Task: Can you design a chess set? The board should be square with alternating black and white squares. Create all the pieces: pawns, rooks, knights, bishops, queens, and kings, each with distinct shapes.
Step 105:
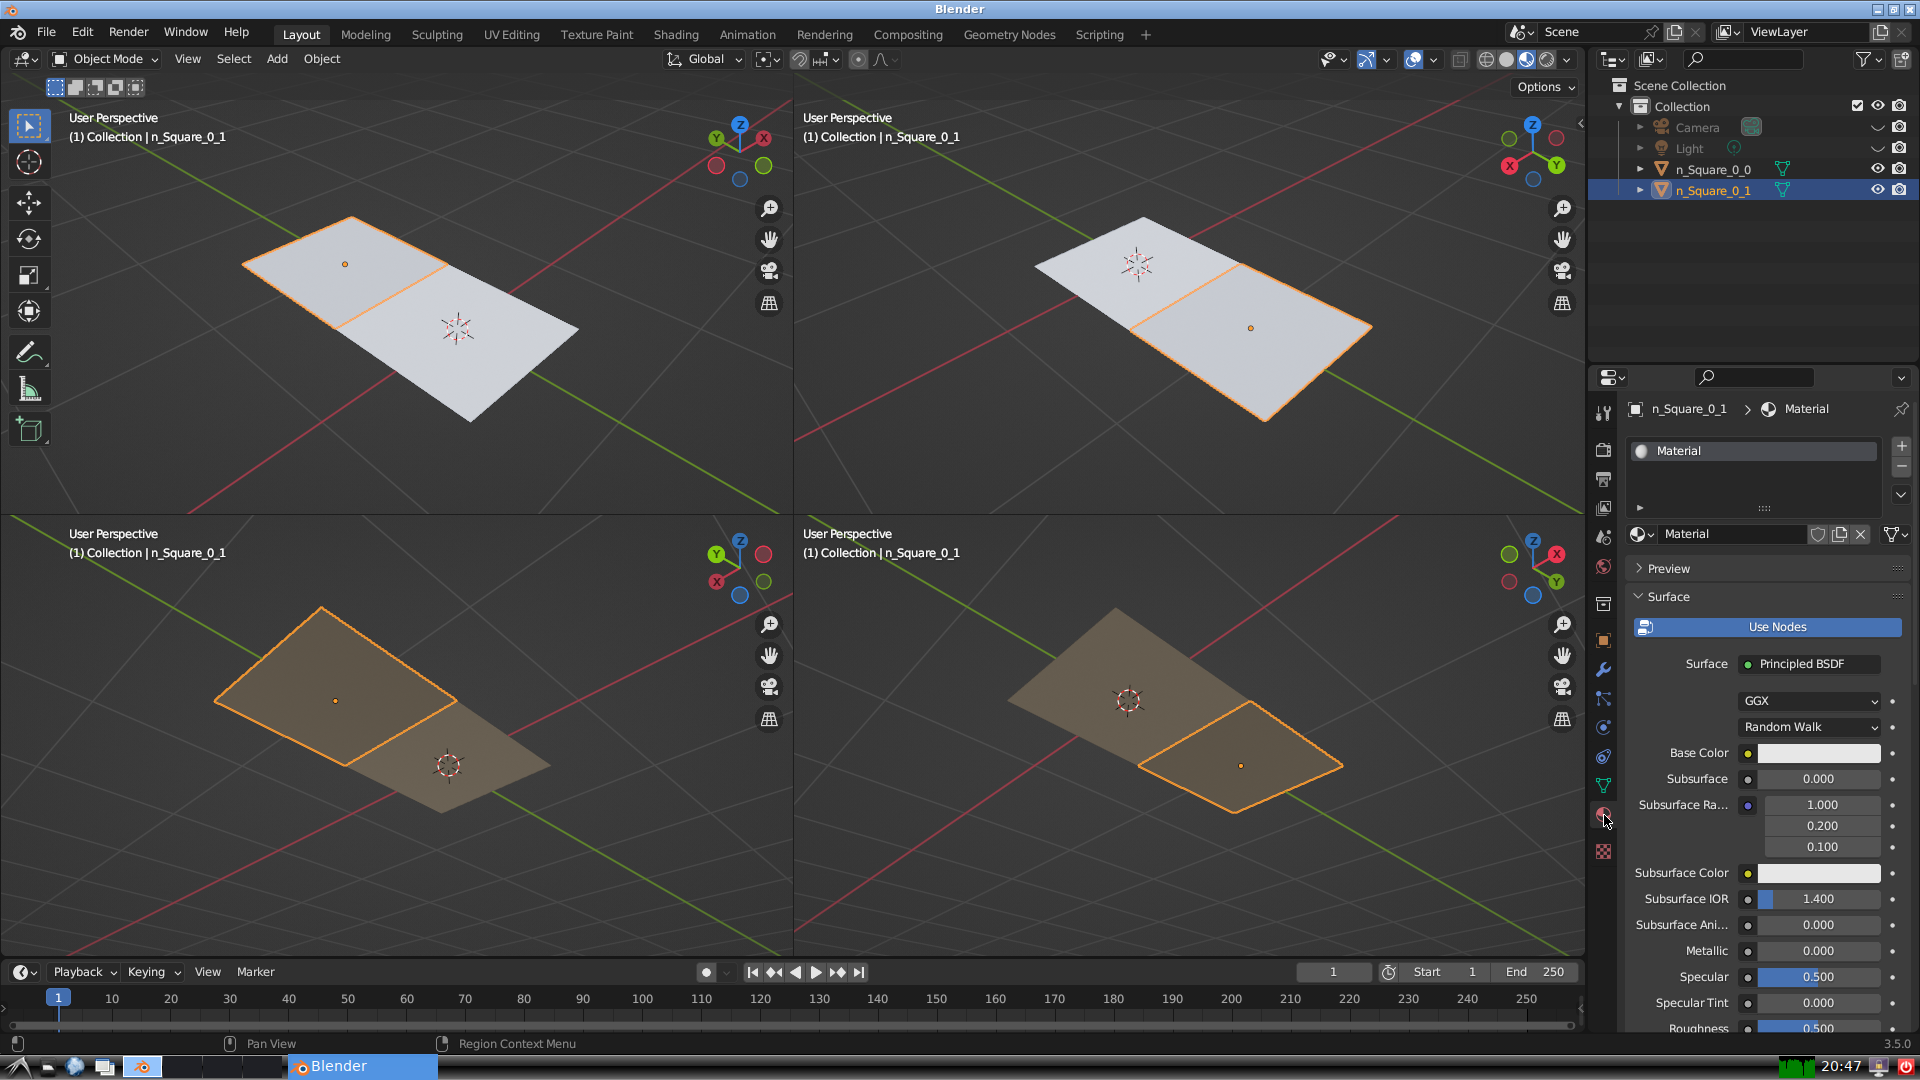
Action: {"mouse_move": [1706, 531]}